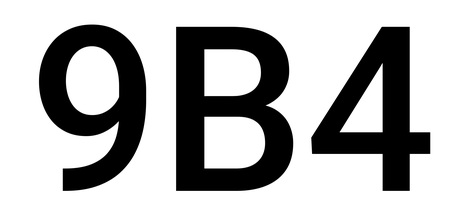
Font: Roboto_Medium